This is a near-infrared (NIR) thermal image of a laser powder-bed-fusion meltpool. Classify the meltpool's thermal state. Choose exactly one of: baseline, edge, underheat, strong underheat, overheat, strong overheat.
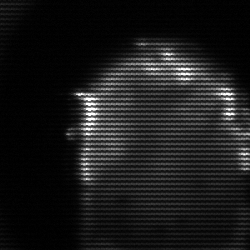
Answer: baseline